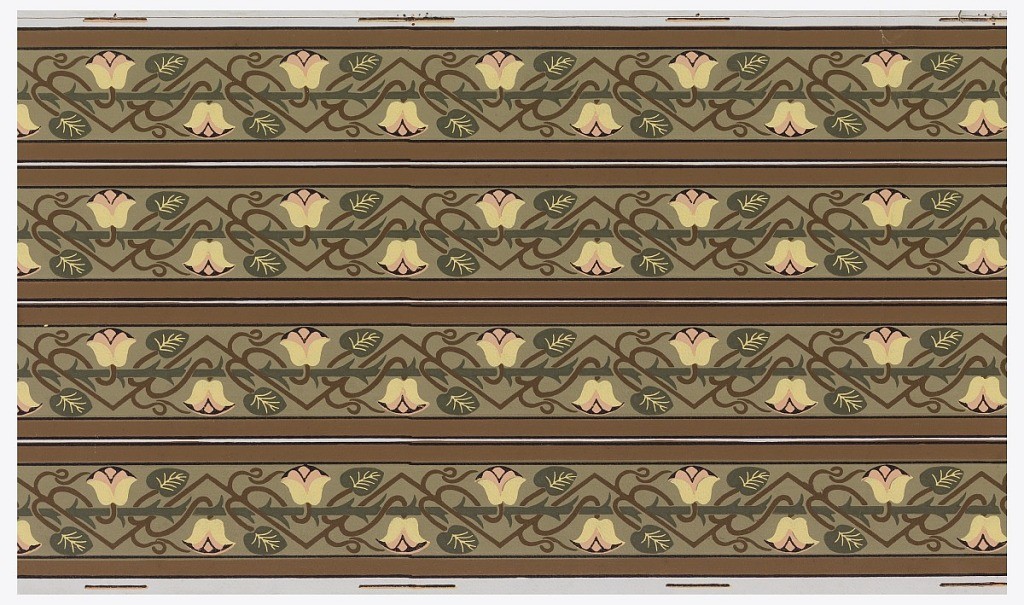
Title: Border
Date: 1875–1906
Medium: Block-printed
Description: Wallpaper roll.
Printed four across, stylized tulips on zig-zag stems, wrapped around thorny rod.